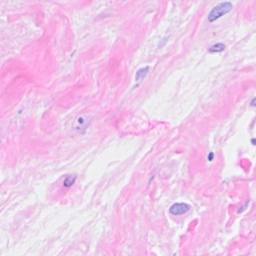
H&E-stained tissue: Breast